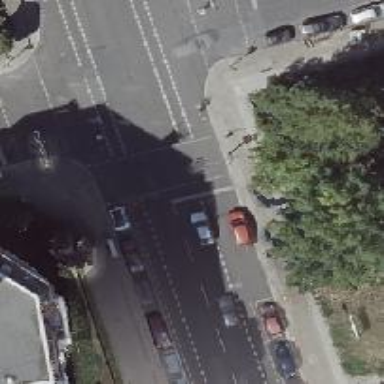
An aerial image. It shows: Secondary road with asphalt surface. There are sidewalks on both sides and lanes for cyclists on both sides. There is parking available on the right side of the road.